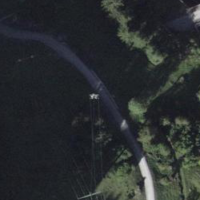
EUNIS habitat code: 24
Species observed at this site:
Tussilago farfara